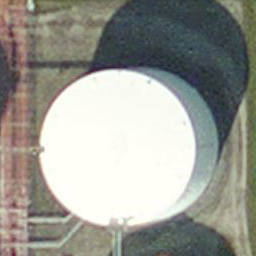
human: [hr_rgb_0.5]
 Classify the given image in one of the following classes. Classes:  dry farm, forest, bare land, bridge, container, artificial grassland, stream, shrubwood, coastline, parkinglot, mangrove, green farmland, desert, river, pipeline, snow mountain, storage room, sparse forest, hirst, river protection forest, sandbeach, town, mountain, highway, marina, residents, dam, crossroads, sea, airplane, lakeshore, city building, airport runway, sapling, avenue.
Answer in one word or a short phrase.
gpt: storage room